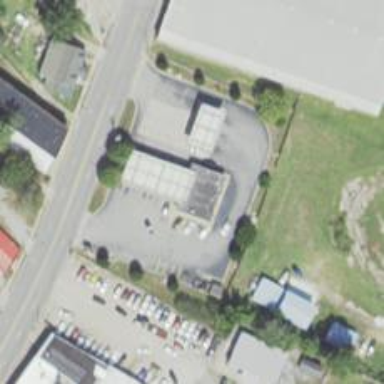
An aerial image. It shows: Convenience shop.